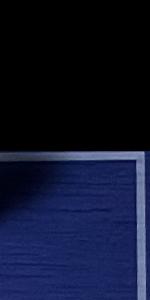
Label: Empty